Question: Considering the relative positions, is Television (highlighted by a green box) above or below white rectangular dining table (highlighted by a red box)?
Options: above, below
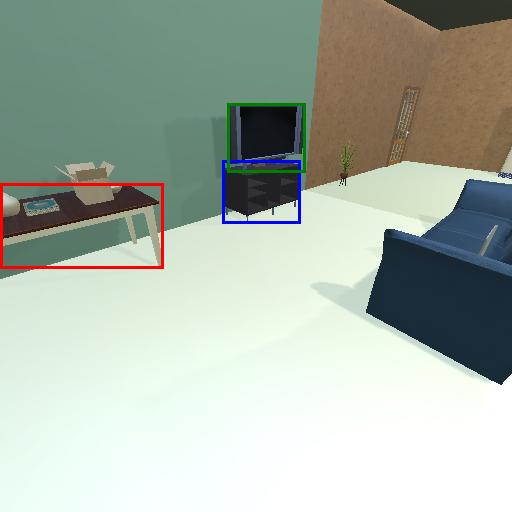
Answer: above